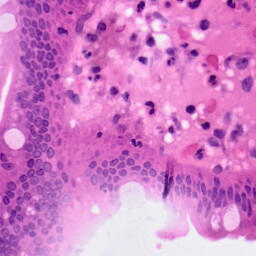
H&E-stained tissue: Pancreatic